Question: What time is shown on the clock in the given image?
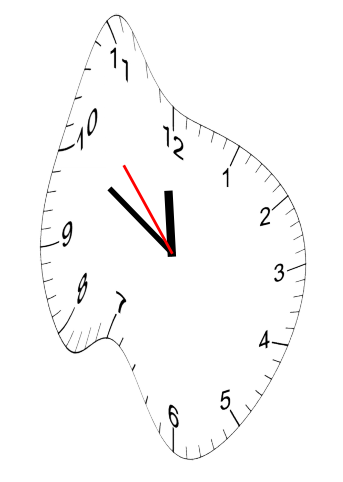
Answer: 11:49:53